Question: I am new to docker, and I'm creating new custom alpine docker image using VSCode. Below is the set of commands I have mentioned on my file(Dockerfile):
'''
# Step1 specify the base image
FROM alpine
# Download and install dependencies
RUN apk add --update redis
# Setup the startup command
CMD ["redis-server"]
'''
Now, when I am running the docker build command in vs terminal, I am getting an error,
'''
PS C:\Users\ankurpandey\Desktop\StudyMaterial\dockerfile-custom> docker build .
[+] Building 0.1s (2/2) FINISHED
=> [internal] load .dockerignore 0.1s
=> transferring context: 2B 0.0s
=> [internal] load build definition from Dockerfile 0.0s
=> transferring dockerfile: 2B 0.0s
failed to solve with frontend dockerfile.v0: failed to read dockerfile: open /var/lib/docker/tmp/buildkit-mount460459348/Dockerfile: no such file or directory
'''
I have created only one plain file in my root folder dockerfile-custom i.e.,
Dockerfile as shown in the image

Please suggest me what going wrong with the steps? Thanks!!
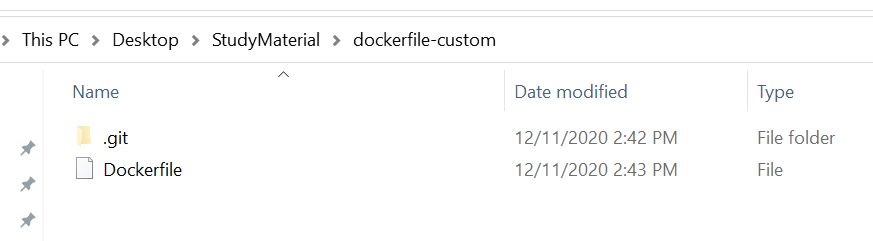
Answer: I see that you are trying to build a redis-server, the image of redis is already available on docker hub - have you tried that out?
<URL>
<URL>
It seems on windows - if you try
'docker build -f <name of your dockerfile> .'
it should work fine.